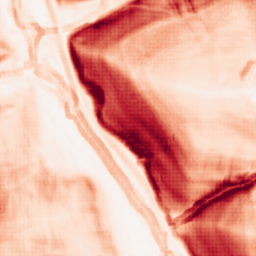
Category: morphological
Decomposition family: morphological_gradient
Decomposition parameters: size: 7
shape: square
Upsampling method: sinc_blackman
Upsampling parameters: scale: 8
kernel_size: 16
Upsampling scale: 8